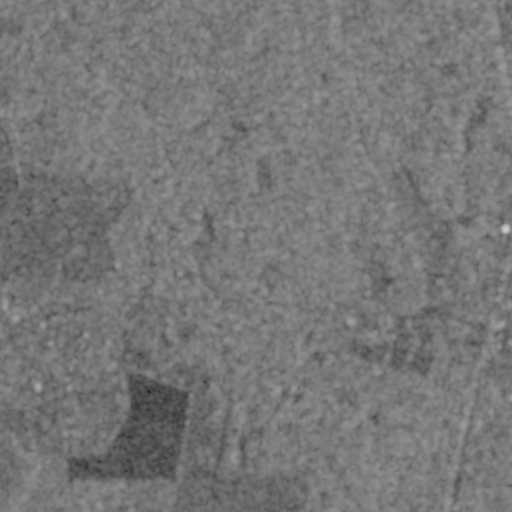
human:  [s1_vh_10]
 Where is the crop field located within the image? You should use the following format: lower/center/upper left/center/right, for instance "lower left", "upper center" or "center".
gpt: The crop field is located in the lower left of the image.
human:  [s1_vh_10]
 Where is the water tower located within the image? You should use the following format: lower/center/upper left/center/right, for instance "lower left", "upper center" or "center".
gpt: The water tower is located in the center right of the image.
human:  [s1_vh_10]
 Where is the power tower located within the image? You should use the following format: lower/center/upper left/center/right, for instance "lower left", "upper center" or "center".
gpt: There is no power tower in the image.

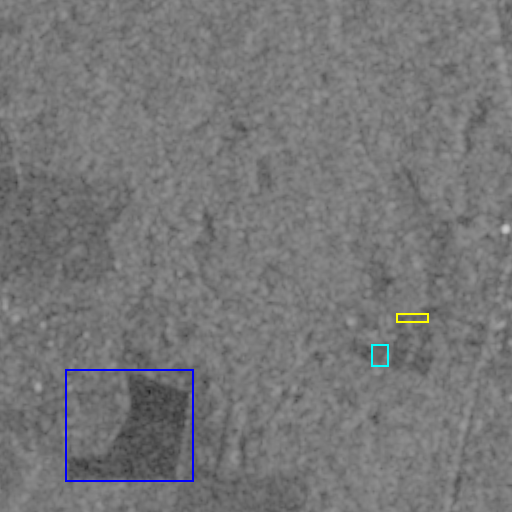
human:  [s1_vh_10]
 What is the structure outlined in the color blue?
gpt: The structure outlined in blue is a crop field.
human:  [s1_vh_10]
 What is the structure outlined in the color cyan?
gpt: The structure outlined in cyan is a park.
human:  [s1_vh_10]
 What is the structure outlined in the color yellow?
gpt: The structure outlined in yellow is a parking lot.
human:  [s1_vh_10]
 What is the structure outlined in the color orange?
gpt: There is no orange outline.